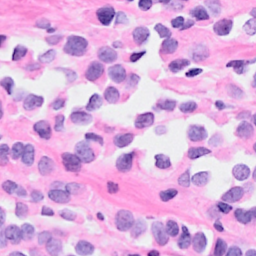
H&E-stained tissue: Breast